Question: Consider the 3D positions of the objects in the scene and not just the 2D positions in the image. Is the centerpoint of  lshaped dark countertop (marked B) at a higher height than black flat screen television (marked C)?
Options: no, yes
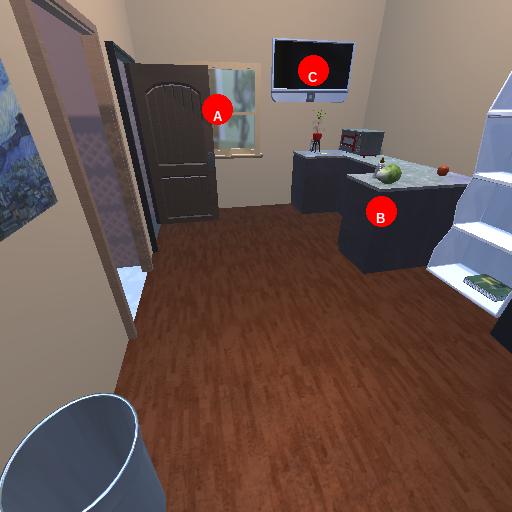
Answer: no